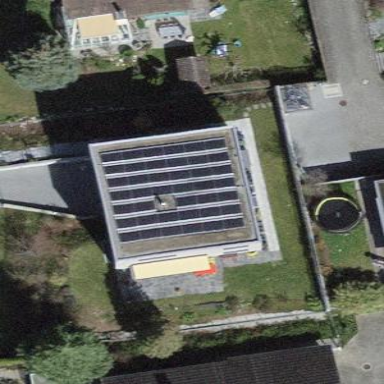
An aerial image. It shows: Solar power generator using photovoltaic method with solar photovoltaic panel types.